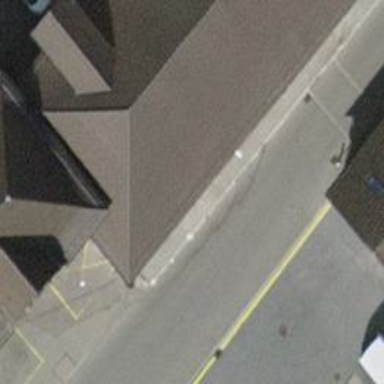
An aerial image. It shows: Furniture shop.